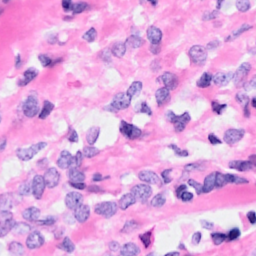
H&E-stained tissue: Breast